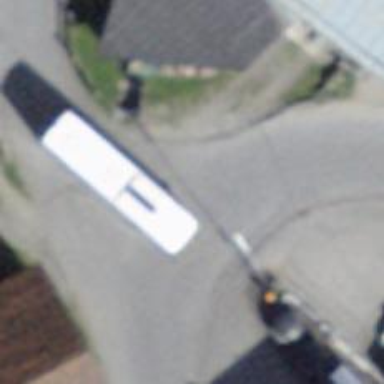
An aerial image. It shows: Bus stop with platform for public transport.